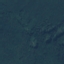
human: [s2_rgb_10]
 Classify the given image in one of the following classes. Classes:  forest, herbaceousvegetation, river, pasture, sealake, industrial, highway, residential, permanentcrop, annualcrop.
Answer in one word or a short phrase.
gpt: Forest